Question: DelphiXE7 Update1
While trying to work with the TList.List property I noticed an odd behavior. If you look at the following code it seems that the array size returned by MyList1.List is not correct... So, where the bug? Is it in my code/head or within the RTL ;-)
'''
var
MyList1, MyList2: TList<String>;
begin
MyList1 := TList<String>.Create;
MyList2 := TList<String>.Create;
MyList1.Add('A');
MyList1.Add('B');
MyList1.Add('C');
MyList2.AddRange(MyList1.List); // MyList1.Count = 4 !!!!
ShowMessage(Format('%d, %d', [MyList1.Count, MyList2.Count]));
end;
'''

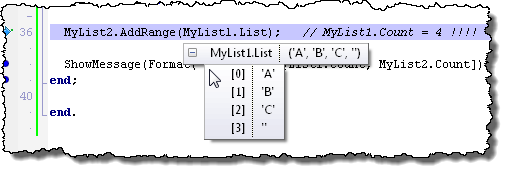
Answer: The 'List' property is the raw underlying storage. The class, as an optimisation to reduce the number of re-allocations, over allocates this storage. This has the effect that the array return by 'List' may have more elements than the list itself. You can then add more items without forcing re-allocation until the capacity is reached.
The behaviour is thus to be expected. Use 'Count' to find out how many items in the list are defined.